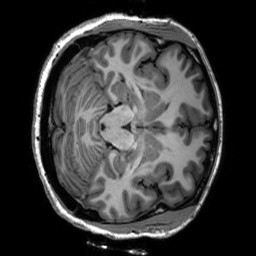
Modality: T1w
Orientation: axial
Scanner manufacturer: siemens
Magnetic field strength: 3 T
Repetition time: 2.3 s
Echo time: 0.00302 s